Interaction volume radius: 5 \u00c5
Interaction volume height: 15 \u00c5
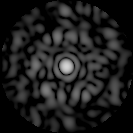
Disorder parameter: 0.8484